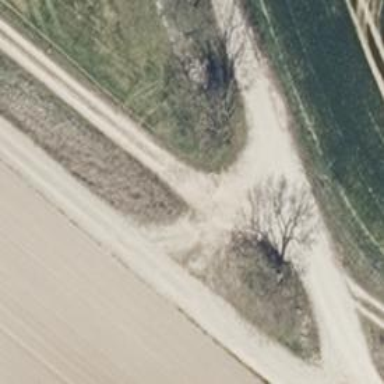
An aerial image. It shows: Gravel track with grade2 tracktype.